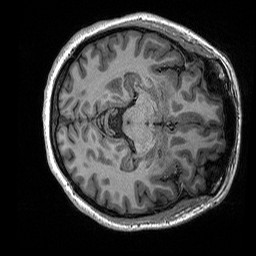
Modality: T1w
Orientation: axial
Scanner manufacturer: siemens
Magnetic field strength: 3 T
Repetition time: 2.3 s
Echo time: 0.00288 s